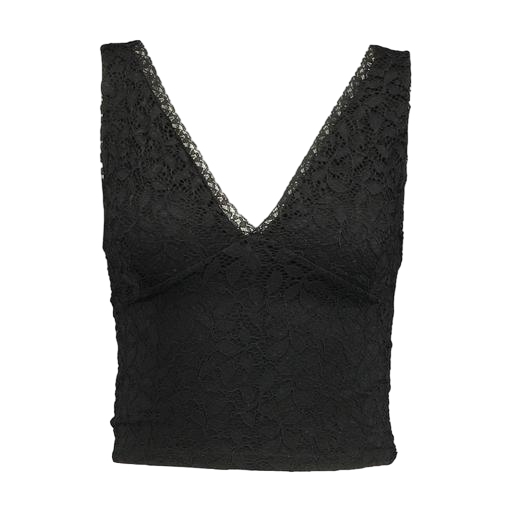
black curve cami rib lace, black lace tank top, black lace crop top, white background